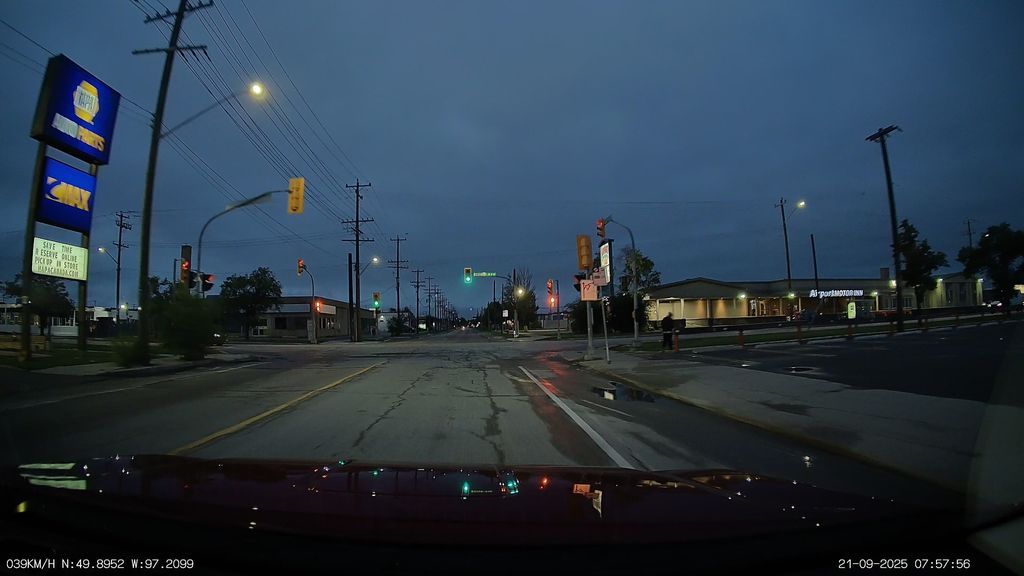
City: winnipeg